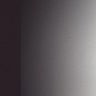
Metastatic tissue present: no